Interaction volume radius: 5 \u00c5
Interaction volume height: 40 \u00c5
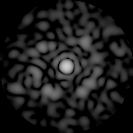
Disorder parameter: 0.8147